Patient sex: M
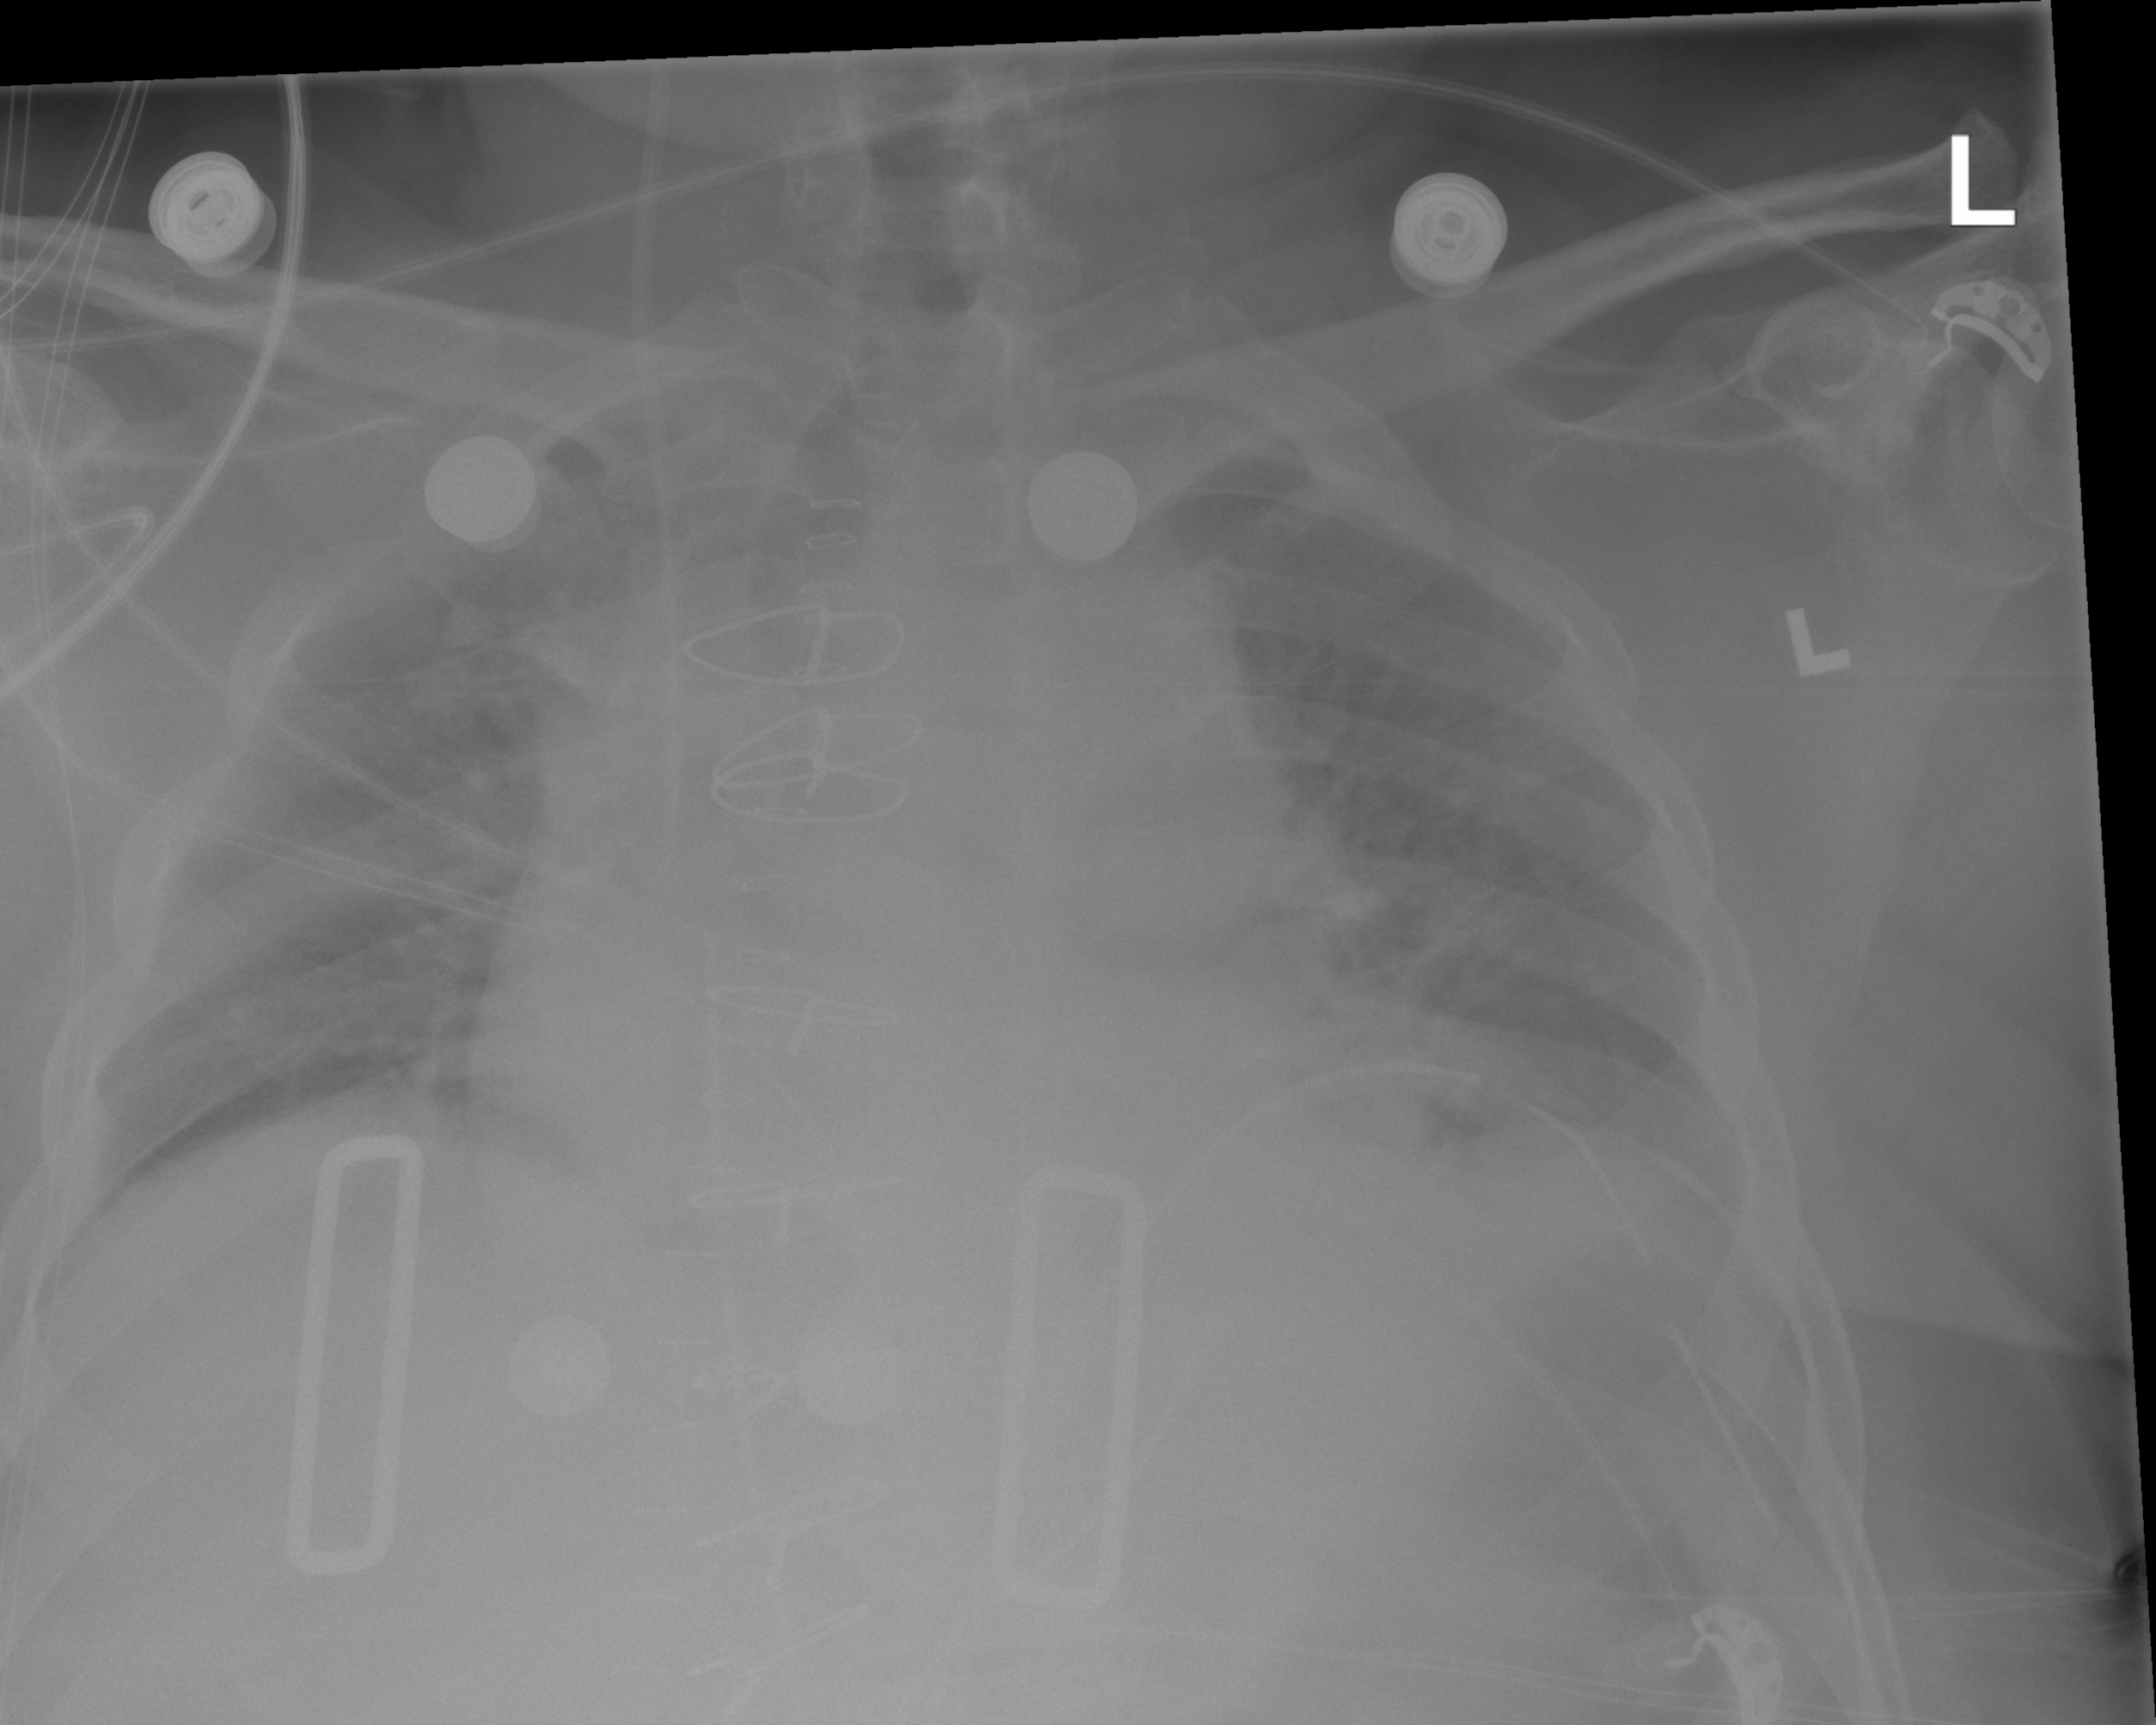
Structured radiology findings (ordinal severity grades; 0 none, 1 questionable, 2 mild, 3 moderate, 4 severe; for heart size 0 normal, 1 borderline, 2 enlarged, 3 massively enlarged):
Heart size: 1
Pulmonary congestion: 1
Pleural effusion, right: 0
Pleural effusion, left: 2
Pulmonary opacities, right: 0
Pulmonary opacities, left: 0
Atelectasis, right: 0
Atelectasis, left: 2